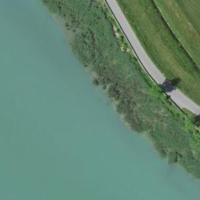
EUNIS habitat code: 15
Species observed at this site:
Dendrocopos major
Phylloscopus collybita
Troglodytes troglodytes